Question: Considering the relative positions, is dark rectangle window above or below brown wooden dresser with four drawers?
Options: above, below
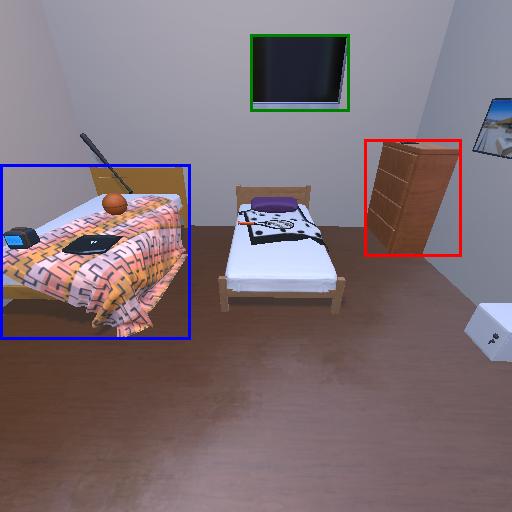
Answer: above